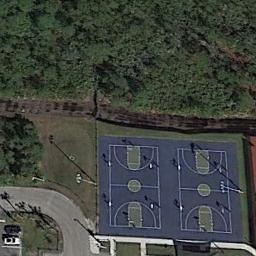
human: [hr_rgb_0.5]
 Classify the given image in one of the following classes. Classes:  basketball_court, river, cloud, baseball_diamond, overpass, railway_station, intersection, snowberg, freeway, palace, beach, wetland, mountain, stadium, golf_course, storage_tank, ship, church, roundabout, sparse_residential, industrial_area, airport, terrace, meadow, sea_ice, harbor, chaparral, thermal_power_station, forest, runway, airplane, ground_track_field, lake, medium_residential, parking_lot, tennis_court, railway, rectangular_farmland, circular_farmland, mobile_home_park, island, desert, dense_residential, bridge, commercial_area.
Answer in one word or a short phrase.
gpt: basketball_court